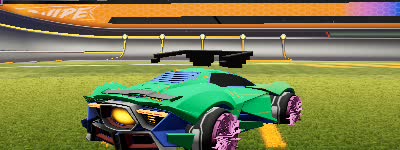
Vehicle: werewolf